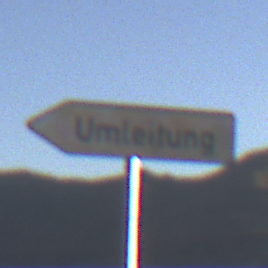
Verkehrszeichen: UmleitungswegweiserLinksweisend
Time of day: SunriseSunset
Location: Outdoor (Nature)
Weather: Clear
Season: NotSpecified
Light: Natural